Question: So situation is I have this button that will call the following function to allow you to select an app as the source (Camera and Gallery applications). However, I'd like to add another that I've created that will select from google Images. I have all the working code to get the google images but how do I add it to this list? I've been looking in all the wrong places. Any direction would help!
'''
private static void openImageIntent(Activity a) {
// Determine Uri of camera image to save.
final File root = new File(Environment.getExternalStorageDirectory() + File.separator + "MyDir" + File.separator);
root.mkdirs();
final String fname = "photo";
final File sdImageMainDirectory = new File(root, fname);
outputFileUri = Uri.fromFile(sdImageMainDirectory);
// Camera.
final List<Intent> cameraIntents = new ArrayList<Intent>();
final Intent captureIntent = new Intent(android.provider.MediaStore.ACTION_IMAGE_CAPTURE);
final PackageManager packageManager = a.getPackageManager();
final List<ResolveInfo> listCam = packageManager.queryIntentActivities(captureIntent, 0);
for(ResolveInfo res : listCam) {
final String packageName = res.activityInfo.packageName;
final Intent intent = new Intent(captureIntent);
intent.setComponent(new ComponentName(res.activityInfo.packageName, res.activityInfo.name));
intent.setPackage(packageName);
intent.putExtra(MediaStore.EXTRA_OUTPUT, outputFileUri);
cameraIntents.add(intent);
}
// Filesystem.
final Intent galleryIntent = new Intent();
galleryIntent.setType("image/*");
galleryIntent.setAction(Intent.ACTION_GET_CONTENT);
// Chooser of filesystem options.
final Intent chooserIntent = Intent.createChooser(galleryIntent, "Select Source");
// Add the camera options.
chooserIntent.putExtra(Intent.EXTRA_INITIAL_INTENTS, cameraIntents.toArray(new Parcelable[]{}));
a.startActivityForResult(chooserIntent, GALLERY_PIC_REQUEST);
}
'''

-------------------------EDIT---------------------------
I got it!
'''
<activity
android:name="com.projectCaruso.imagesearch.ImageGridActivity"
android:label="@string/app_name" >
<intent-filter>
<action android:name="android.media.action.IMAGE_CAPTURE" />
<category android:name="android.intent.category.DEFAULT" />
<data android:mimeType="text/plain"/>
</intent-filter>
<intent-filter>
<action android:name="android.intent.action.GET_CONTENT" />
<category android:name="android.intent.category.DEFAULT" />
<category android:name="android.intent.category.OPENABLE" />
<data android:mimeType="image/*"/>
</intent-filter>
</activity>
'''
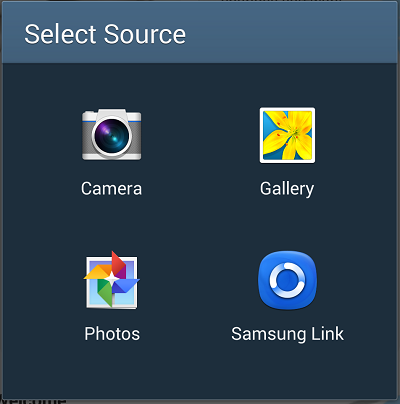
Answer: Ok, not an expert in this area, but I think you will find your answer in the samples listed here: <URL>
In short, you need to expand the manifest for your custom 'Google Images-activity' to react to the action and data mime type of the 'Intent' you are creating. Maybe it could look something like this, but again: I'm not an expert, havn't tried this yet myself:
'''
<activity ...>
<intent-filter>
<action android:name="android.intent.action.GET_CONTENT" />
<data android:type="image/*" />
<category android:name="android.intent.category.DEFAULT" />
<category android:name="android.intent.category.OPENABLE" />
</intent-filter>
</activity>
'''
The documentation states that you cannot implement this without the 'OPENABLE' category, which forces you to make the file available through a special 'ContentProvider' that "supports 'OpenableColumns' and 'ContentResolver.openFileDescriptor()'". Actually, you might need to write some glue code to comply with this requirement.